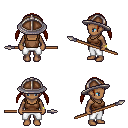
a pixel art fantasy rpg character, female body template, human, dark skin, brown pirate shirt, white pants, brunette twin-tailed hairstyle, chain helm, bracelets, spear, four views (front, back, left, right), 2x2 character sprite sheet, small pixel art, hard edges, no anti-aliasing